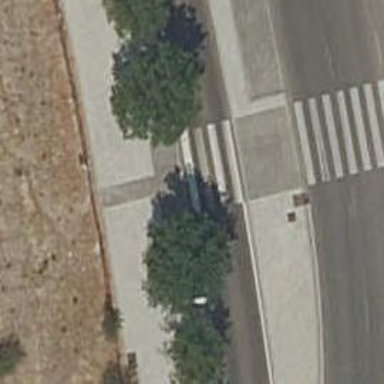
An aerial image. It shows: Uncontrolled road crossing.